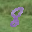
Label: 8